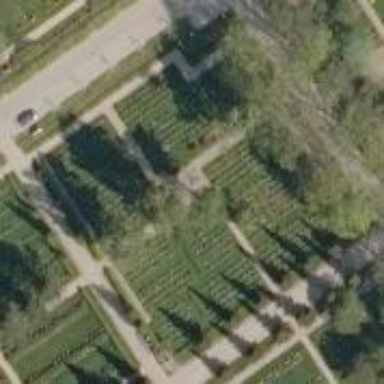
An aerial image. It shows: Sector within cemetery.